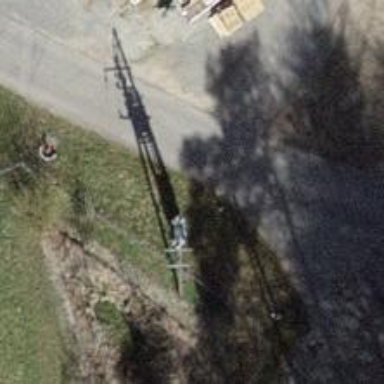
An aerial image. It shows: Distribution transformer attached to power pole.